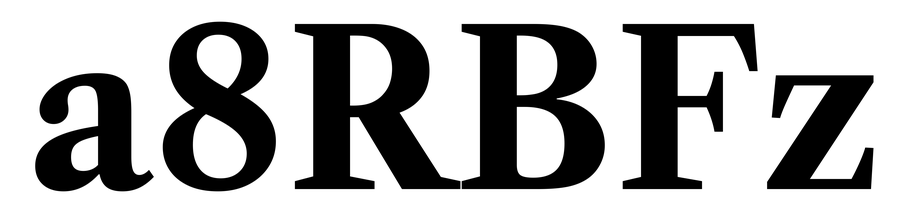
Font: LibreCaslonText_Bold